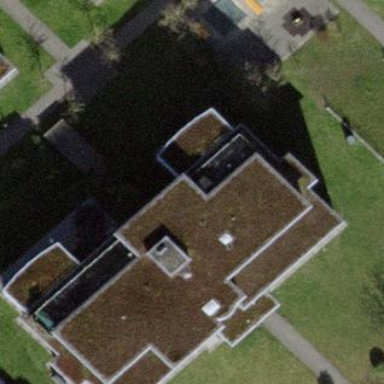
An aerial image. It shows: Flat-roofed building.